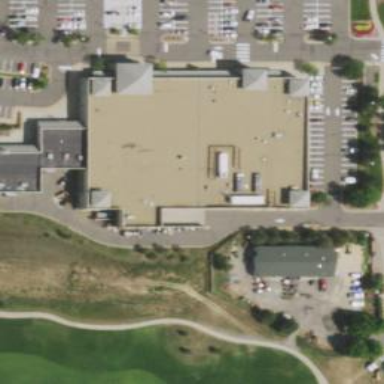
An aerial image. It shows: Supermarket located in building.